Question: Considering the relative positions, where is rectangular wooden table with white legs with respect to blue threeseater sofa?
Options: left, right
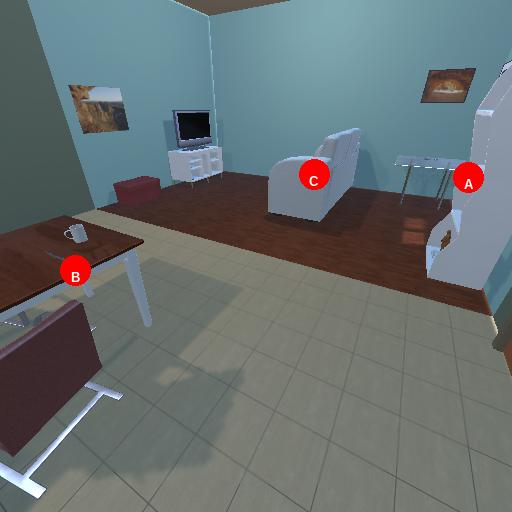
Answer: left